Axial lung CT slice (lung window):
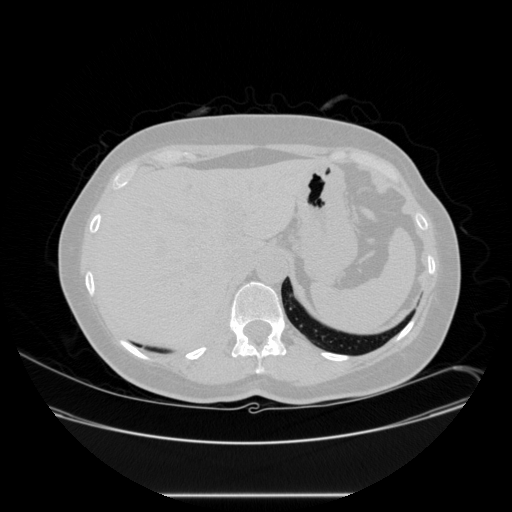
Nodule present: no